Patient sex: F
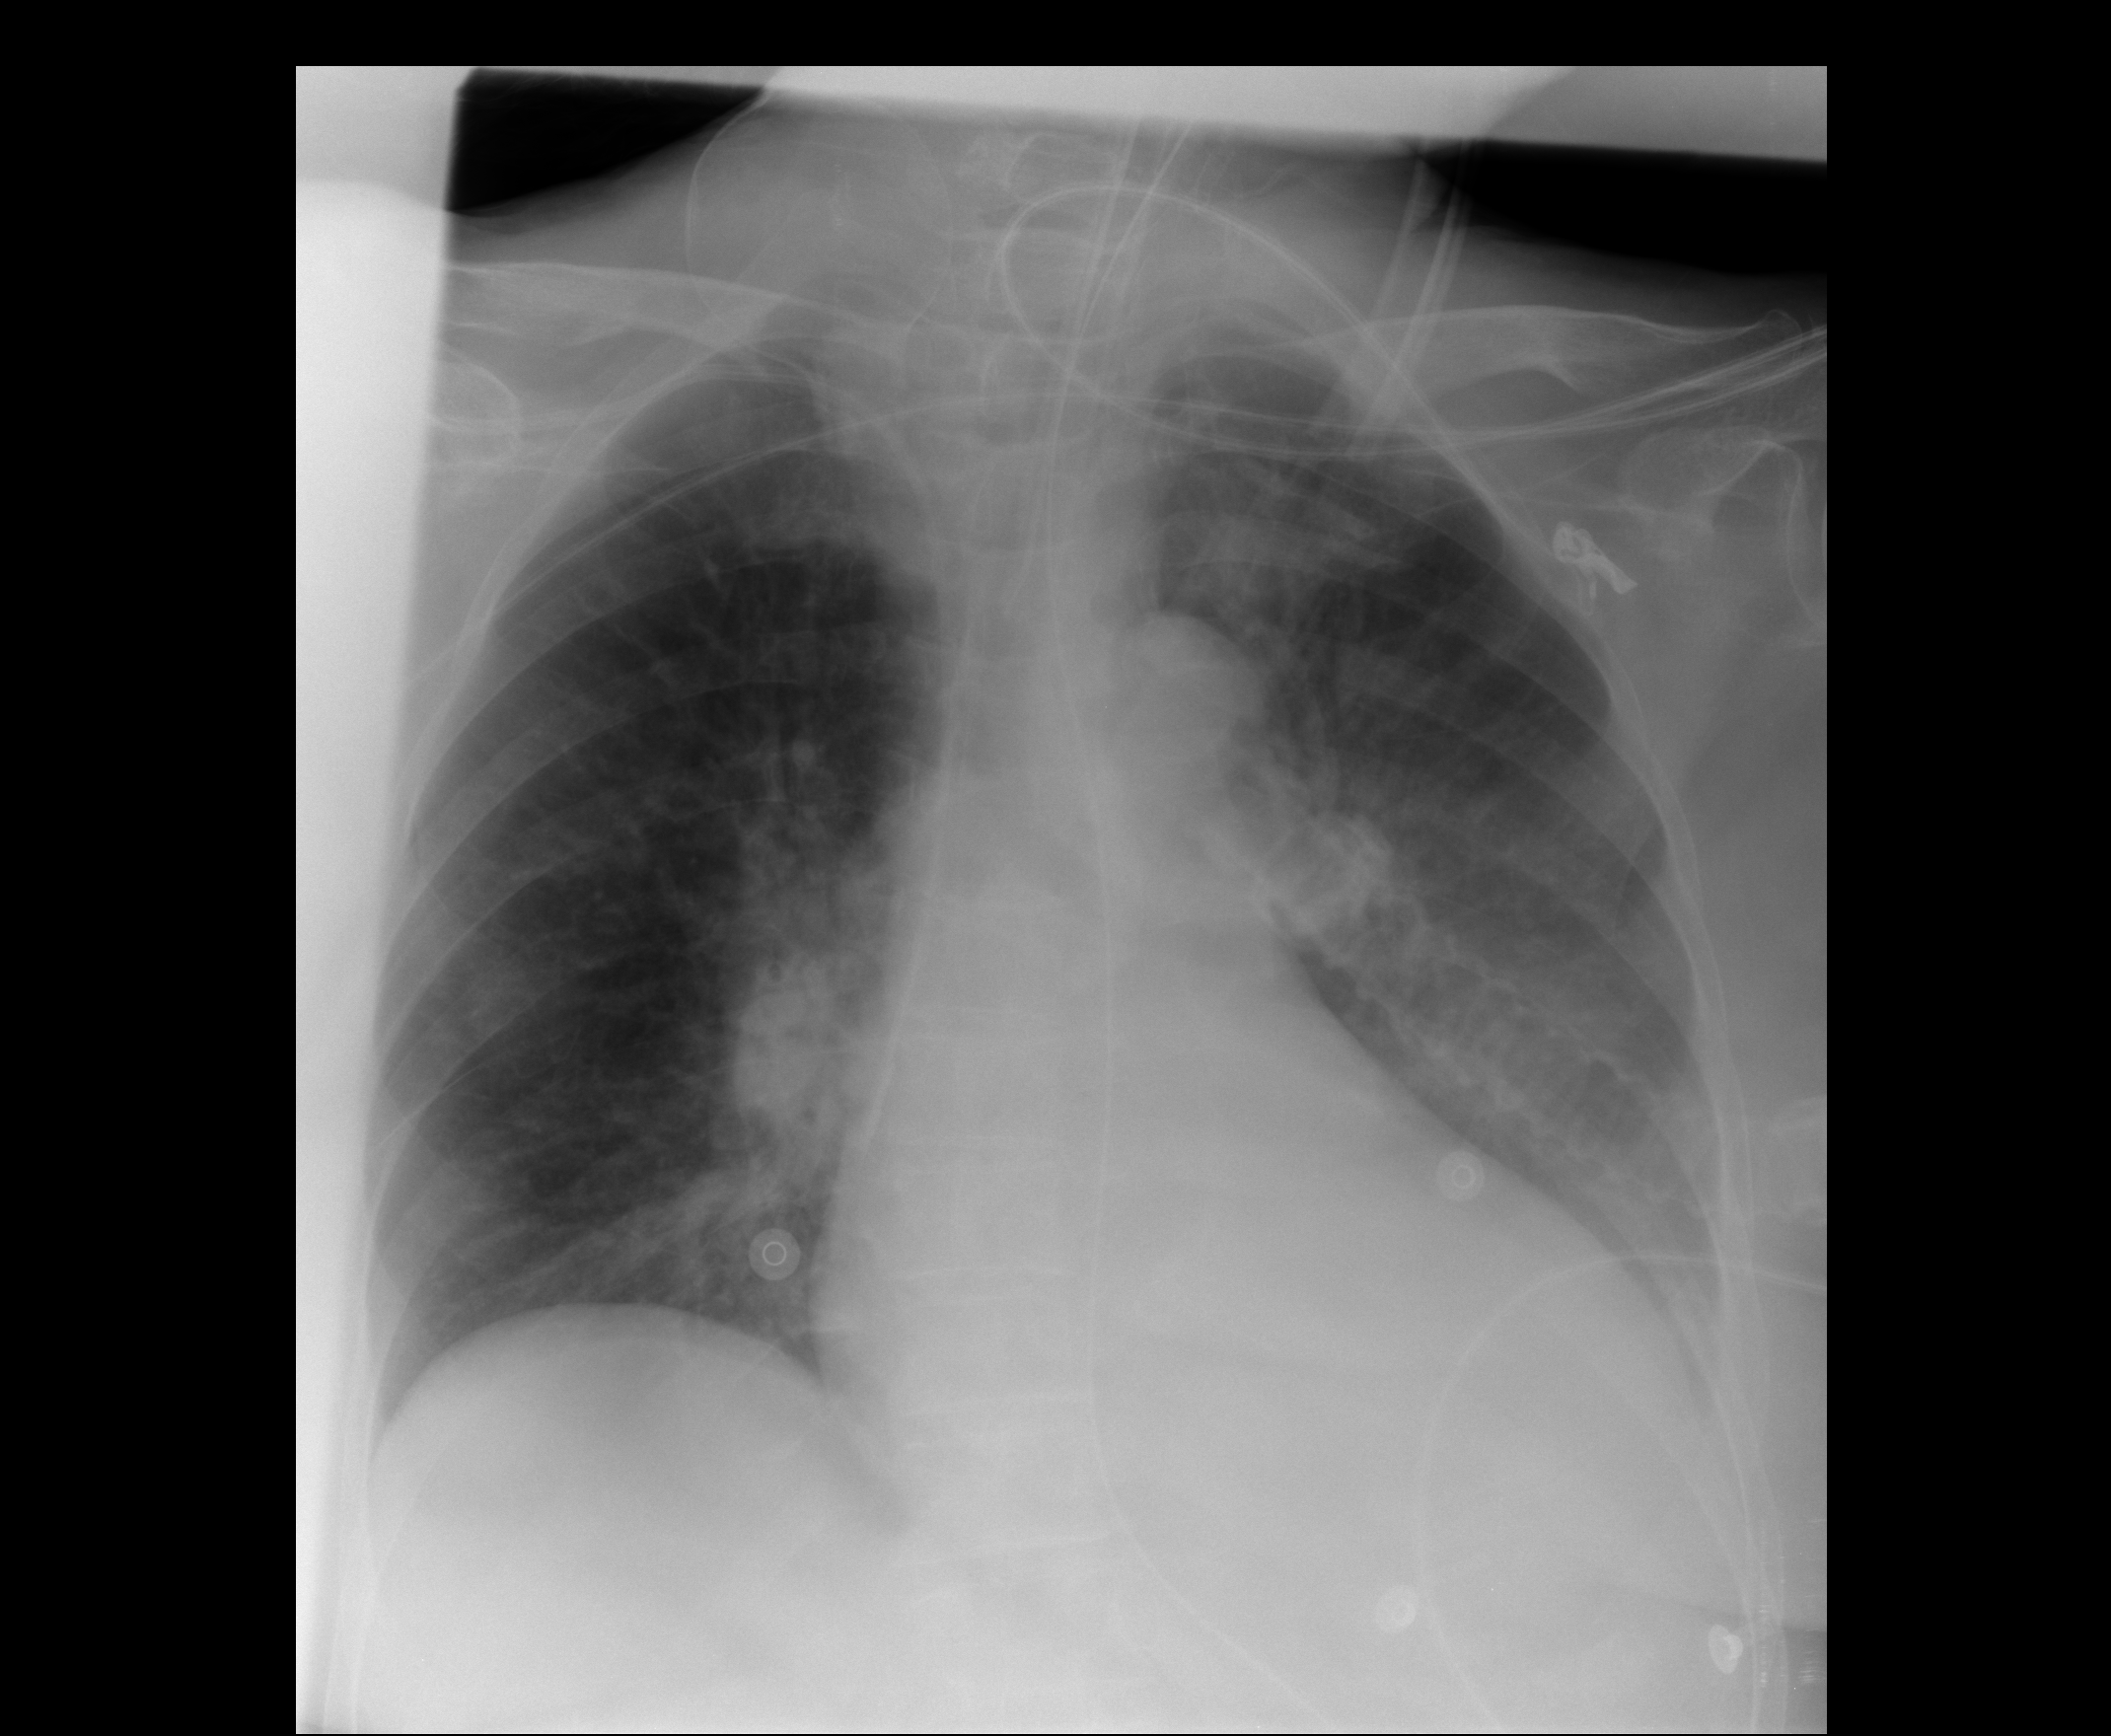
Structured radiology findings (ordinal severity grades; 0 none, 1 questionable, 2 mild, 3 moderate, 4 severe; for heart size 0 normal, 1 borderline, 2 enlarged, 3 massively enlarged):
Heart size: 2
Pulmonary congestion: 3
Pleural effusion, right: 0
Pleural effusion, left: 0
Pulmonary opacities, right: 0
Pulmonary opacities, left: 2
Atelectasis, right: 0
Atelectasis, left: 0